Field crop: tomato
Growth stage: 1
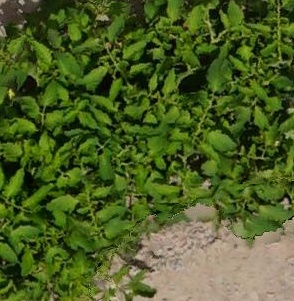
Species: tomato